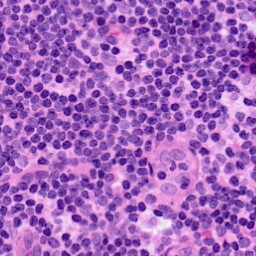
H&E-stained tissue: LymphNode